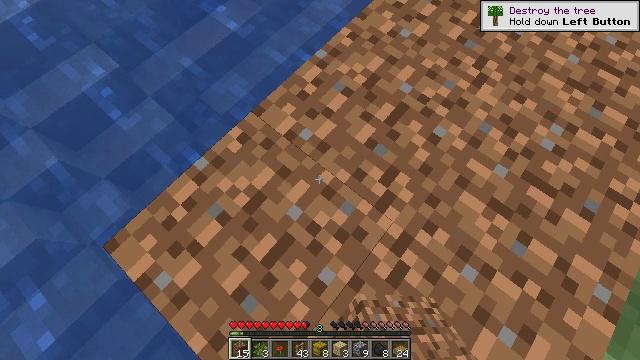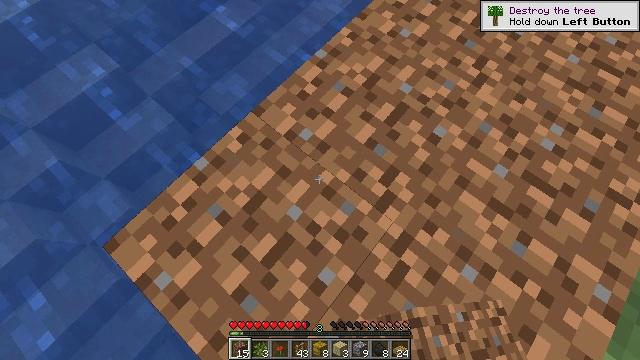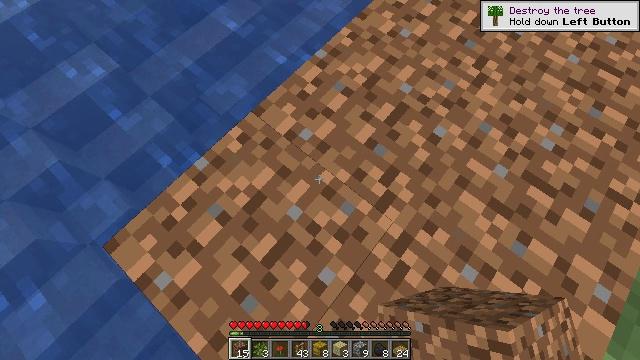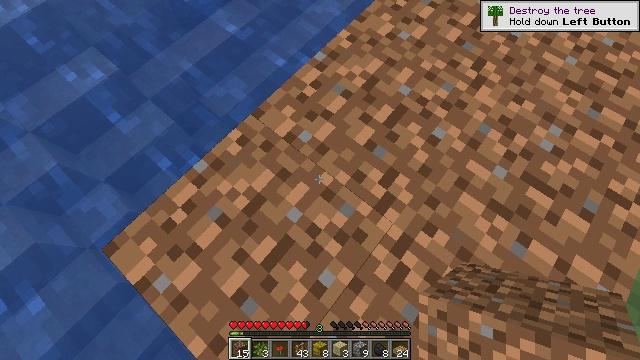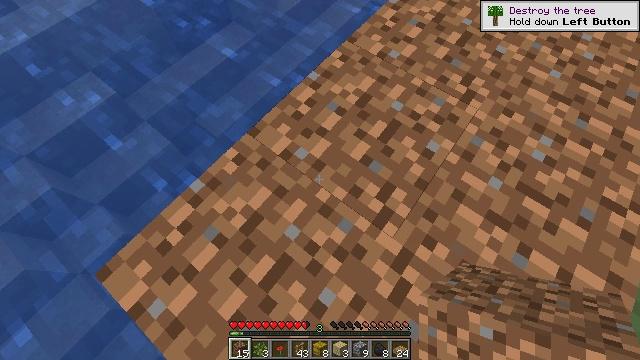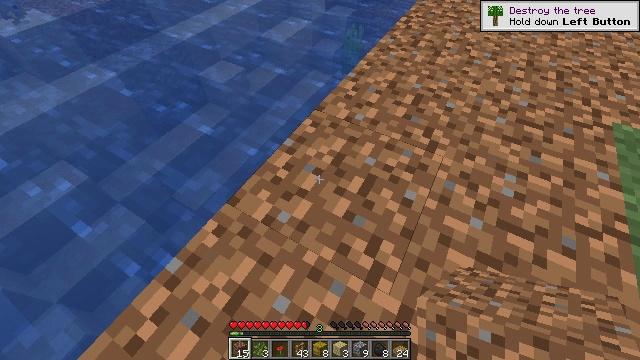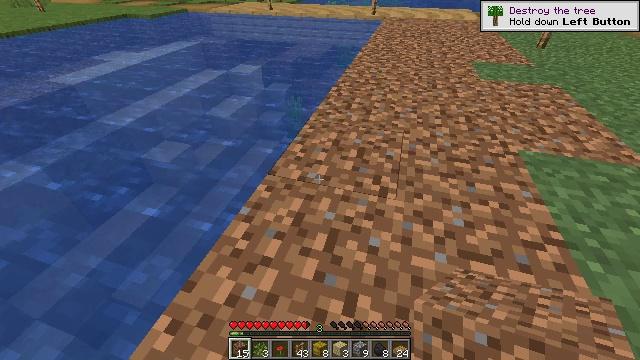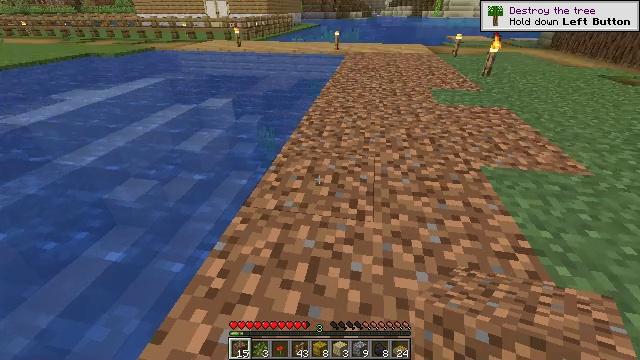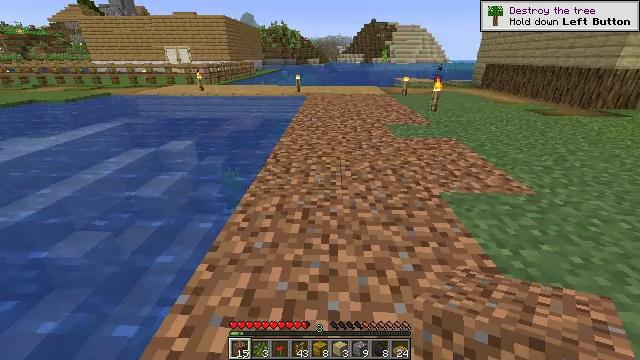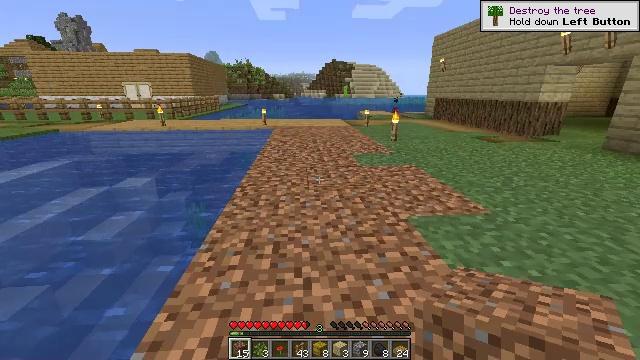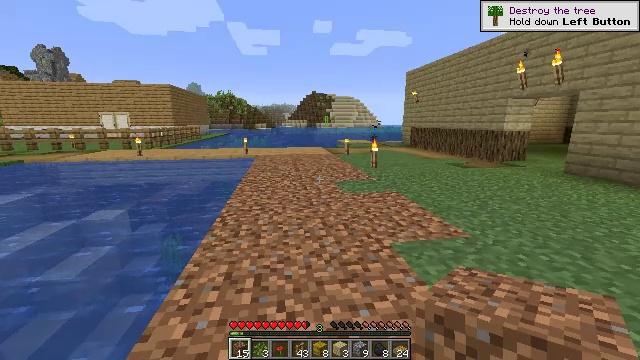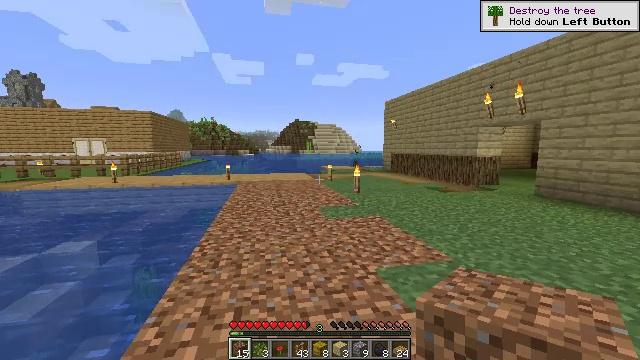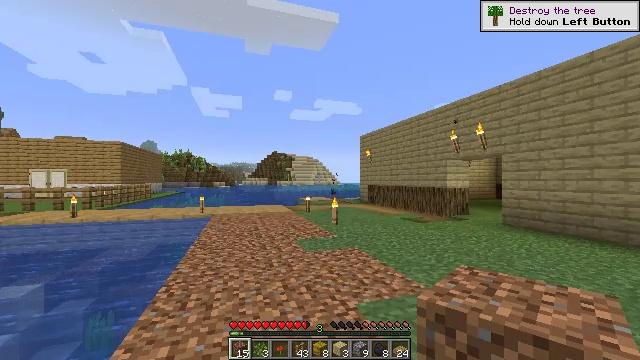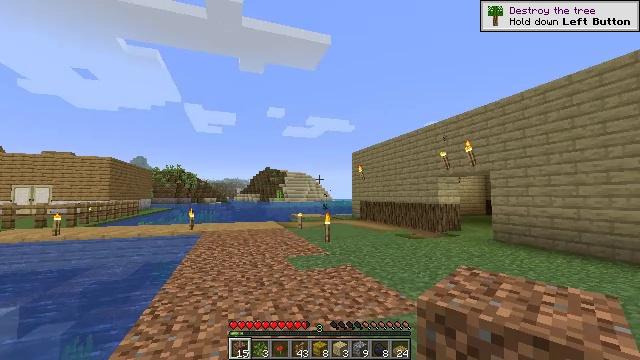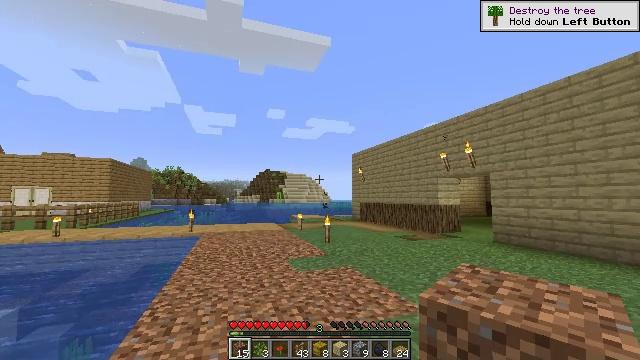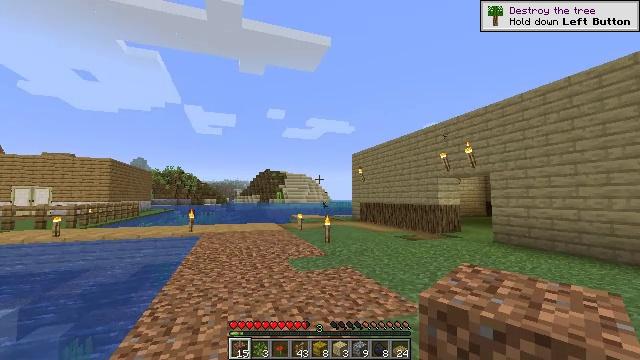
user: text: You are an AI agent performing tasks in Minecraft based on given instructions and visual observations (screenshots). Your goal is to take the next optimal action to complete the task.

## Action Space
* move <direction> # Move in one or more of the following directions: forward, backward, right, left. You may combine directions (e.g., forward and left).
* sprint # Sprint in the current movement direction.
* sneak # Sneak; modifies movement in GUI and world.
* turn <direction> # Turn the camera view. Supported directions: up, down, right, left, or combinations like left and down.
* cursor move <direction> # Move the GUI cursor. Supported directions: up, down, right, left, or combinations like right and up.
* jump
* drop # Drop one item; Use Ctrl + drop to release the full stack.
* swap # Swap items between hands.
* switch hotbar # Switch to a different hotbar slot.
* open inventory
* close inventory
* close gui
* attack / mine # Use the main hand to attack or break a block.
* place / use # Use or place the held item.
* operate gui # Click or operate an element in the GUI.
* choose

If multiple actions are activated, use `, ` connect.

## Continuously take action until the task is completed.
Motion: motion action
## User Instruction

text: Drop a dirt block.
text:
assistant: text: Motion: sneak
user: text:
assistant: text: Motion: sneak
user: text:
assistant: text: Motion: sneak
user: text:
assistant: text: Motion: sneak, turn right and up
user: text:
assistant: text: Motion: sneak, turn right and up
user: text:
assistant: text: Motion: sneak, turn right and up
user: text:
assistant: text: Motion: sneak, turn right and up
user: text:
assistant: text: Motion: sneak, turn right and up
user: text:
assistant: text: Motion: sneak, turn right and up
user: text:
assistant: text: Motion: sneak, turn right and up
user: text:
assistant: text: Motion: sneak, turn right and up
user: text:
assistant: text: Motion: sneak, turn right and up
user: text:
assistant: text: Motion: sneak, turn right and up
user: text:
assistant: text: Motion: sneak
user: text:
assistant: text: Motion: sneak
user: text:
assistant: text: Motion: sneak
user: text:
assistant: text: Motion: sneak
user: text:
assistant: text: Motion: sneak, turn left and down
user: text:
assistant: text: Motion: sneak, turn down
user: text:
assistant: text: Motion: sneak, turn down
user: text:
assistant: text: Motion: sneak
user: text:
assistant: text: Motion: sneak
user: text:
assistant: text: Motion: sneak, turn left and down
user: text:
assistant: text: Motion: sneak, turn left and down
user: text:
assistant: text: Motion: sneak
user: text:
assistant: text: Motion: sneak
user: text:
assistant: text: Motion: sneak
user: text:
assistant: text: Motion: sneak
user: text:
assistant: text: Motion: sneak
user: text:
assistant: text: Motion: sneak